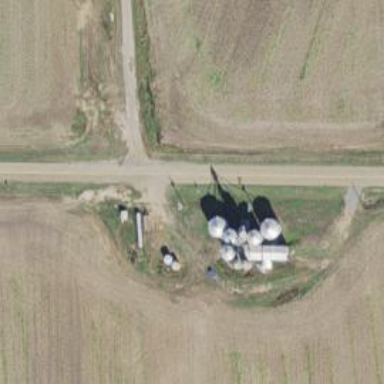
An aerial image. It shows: Silo.